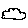
Label: cloud